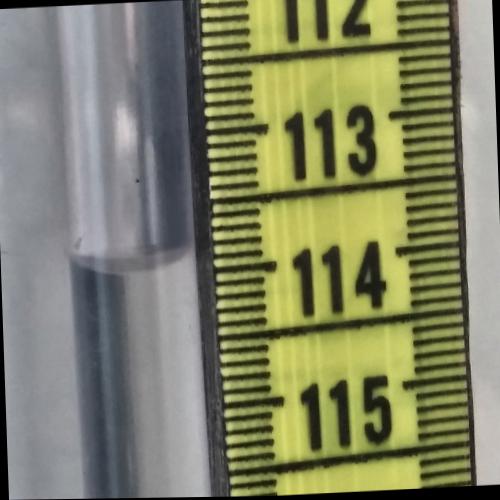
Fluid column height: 113.9 cm